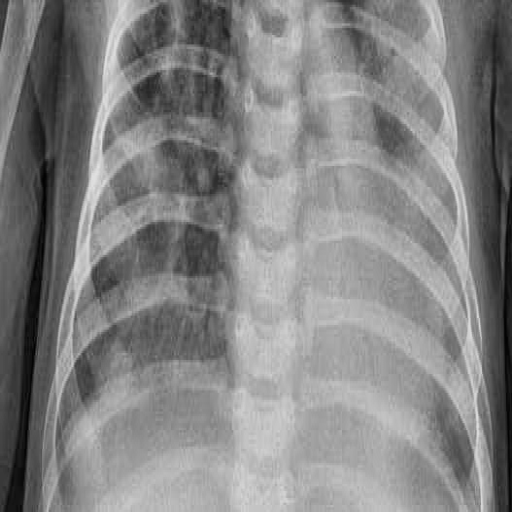
Finding: PNEUMONIA